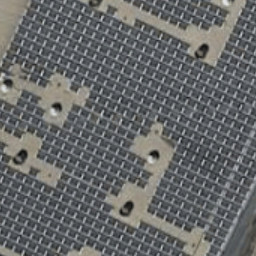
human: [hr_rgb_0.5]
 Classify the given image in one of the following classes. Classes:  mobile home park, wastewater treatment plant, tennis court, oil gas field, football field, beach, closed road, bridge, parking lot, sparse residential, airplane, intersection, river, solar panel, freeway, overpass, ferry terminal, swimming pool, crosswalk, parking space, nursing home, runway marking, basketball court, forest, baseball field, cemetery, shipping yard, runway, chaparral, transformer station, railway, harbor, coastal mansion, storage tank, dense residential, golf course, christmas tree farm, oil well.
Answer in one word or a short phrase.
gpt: solar panel